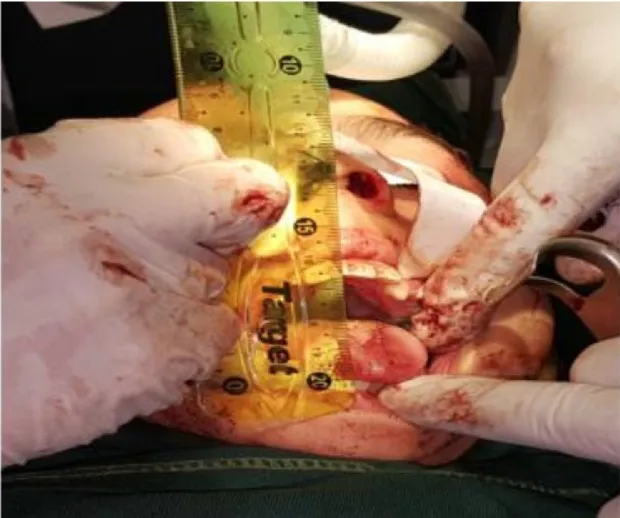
Intraoperative mouth opening.
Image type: medical_photograph (other_medical_photograph)